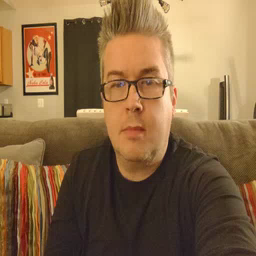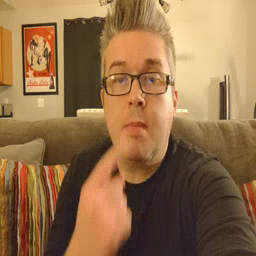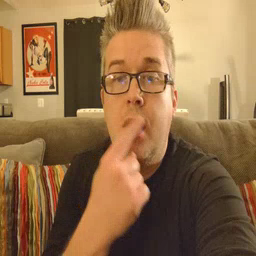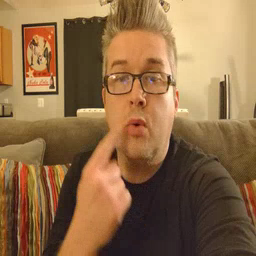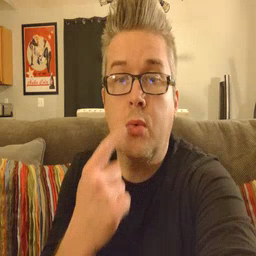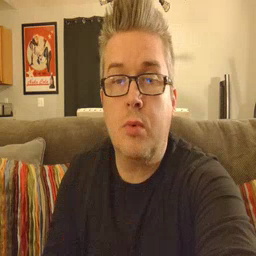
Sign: mouth